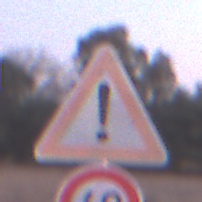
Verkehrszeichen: Gefahrenstelle
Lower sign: Geschwindigkeit60
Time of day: SunriseSunset
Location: Outdoor (Nature)
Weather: Clear
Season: NotSpecified
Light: Natural